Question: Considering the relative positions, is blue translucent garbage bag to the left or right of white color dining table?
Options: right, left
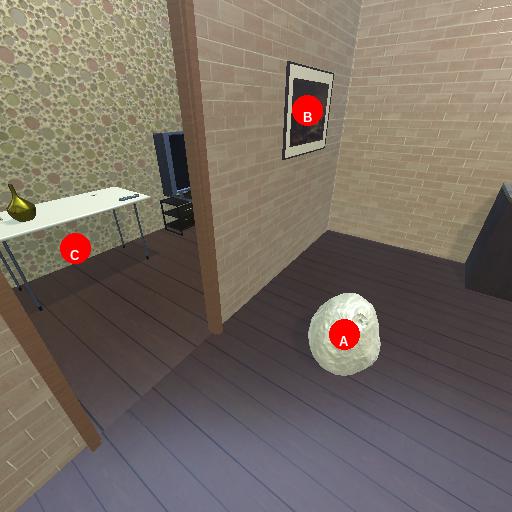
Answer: right